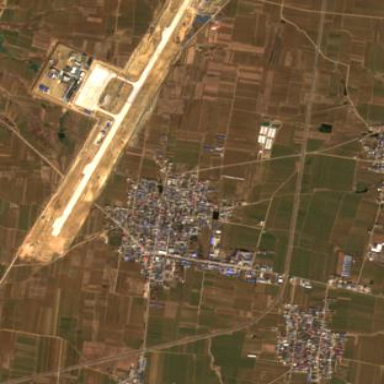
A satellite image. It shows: Runway at airport.